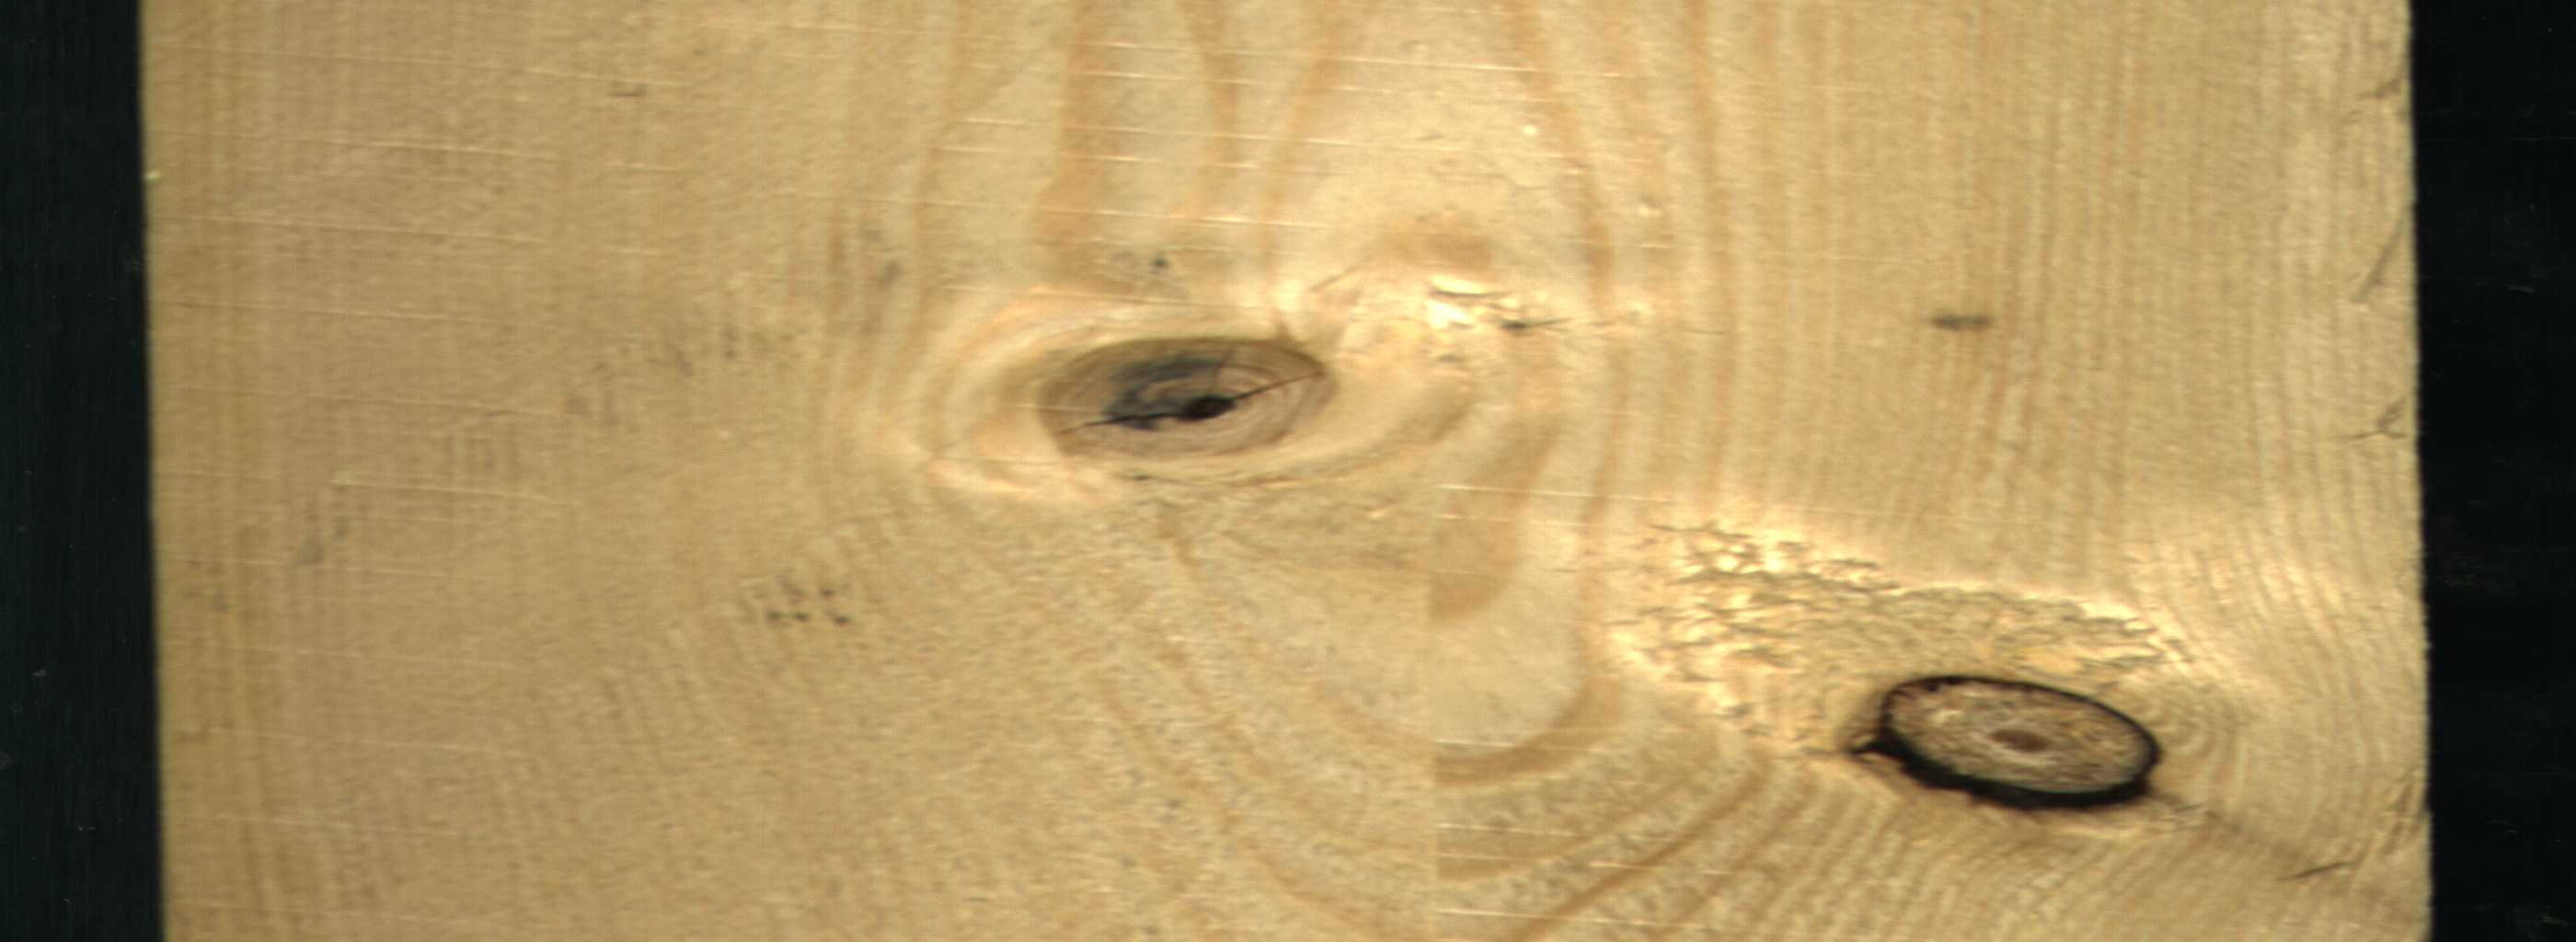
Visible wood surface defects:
knot_with_crack
Dead_Knot